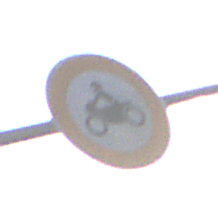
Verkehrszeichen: VerbotKraftraeder
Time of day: SunriseSunset
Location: Outdoor (Nature)
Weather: PartlyCloudy
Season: NotSpecified
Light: Natural